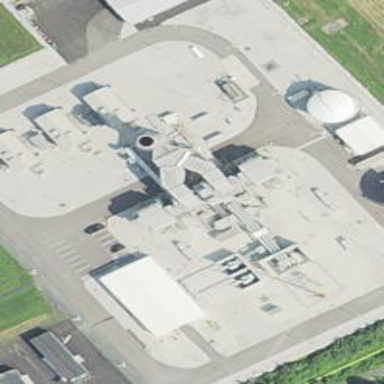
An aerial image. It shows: Gas turbine generator powered by gas.